Field crop: maize
Growth stage: 2
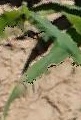
Species: maize